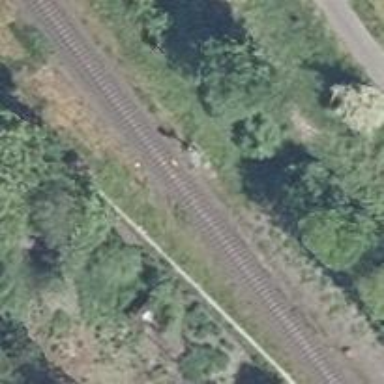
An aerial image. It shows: Railway signal.